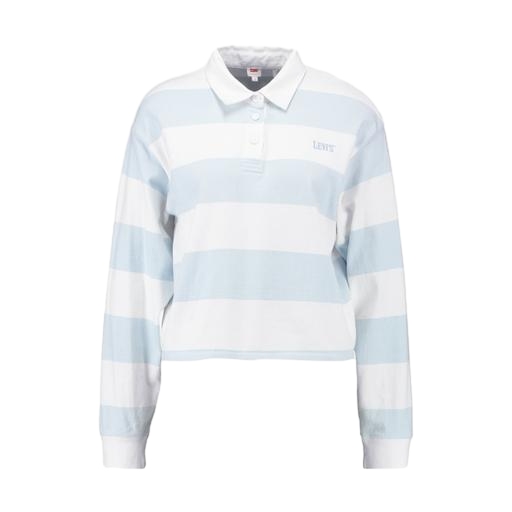
light blue stripped polo, striped polo shirt, blue women's striped long-sleeve t-shirt, white background